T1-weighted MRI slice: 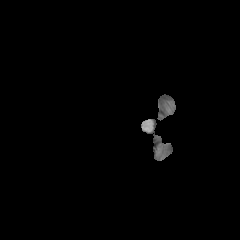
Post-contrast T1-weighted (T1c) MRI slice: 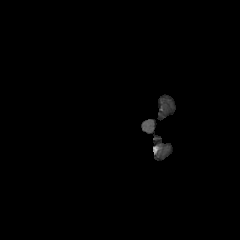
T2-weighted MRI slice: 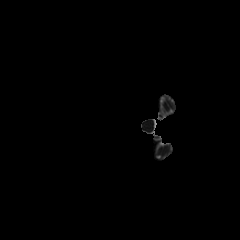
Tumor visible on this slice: no